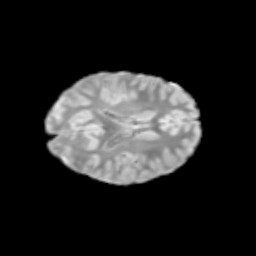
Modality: T2w
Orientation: axial
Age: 11
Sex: female
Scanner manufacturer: siemens
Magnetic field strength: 3 T
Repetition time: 3.8 s
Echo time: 0.07 s